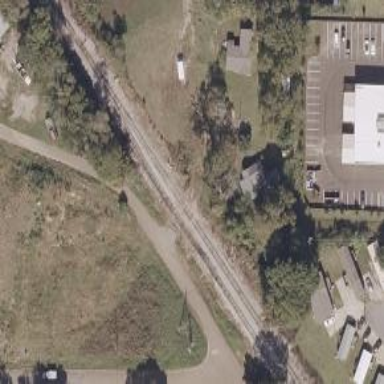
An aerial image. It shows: Railway siding for service.